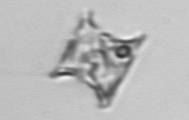
Label: Eucampia